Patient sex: F
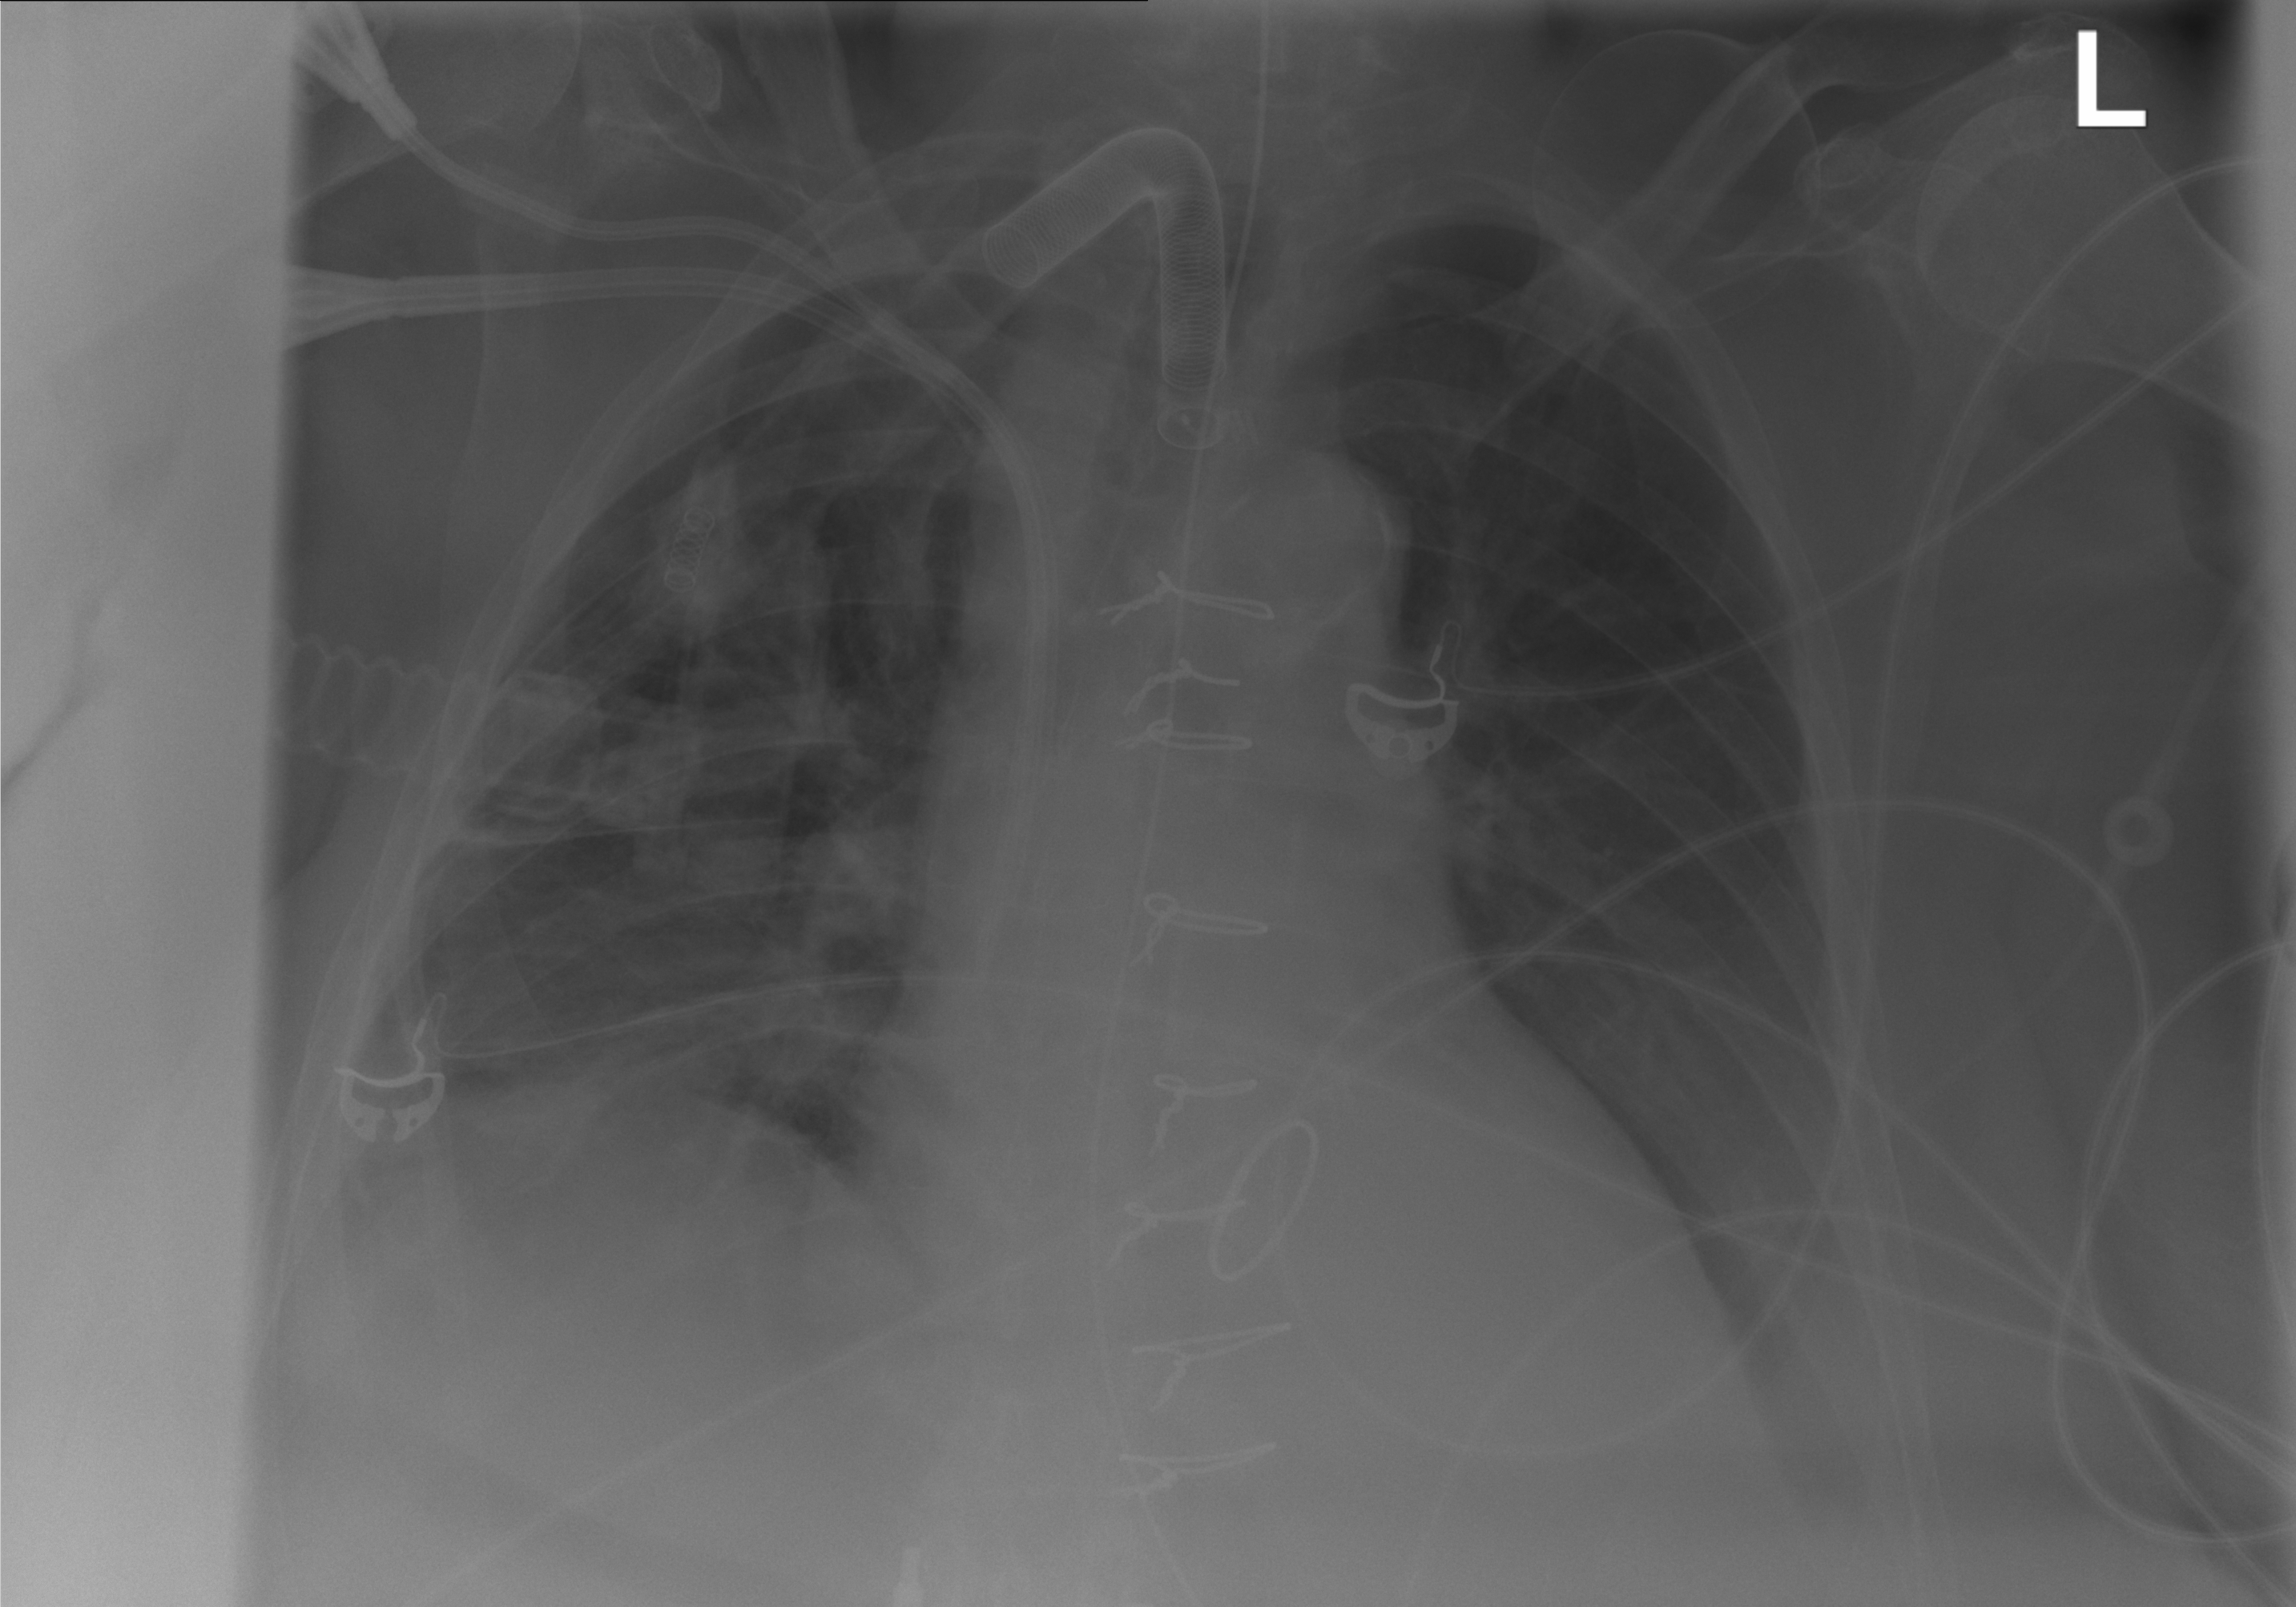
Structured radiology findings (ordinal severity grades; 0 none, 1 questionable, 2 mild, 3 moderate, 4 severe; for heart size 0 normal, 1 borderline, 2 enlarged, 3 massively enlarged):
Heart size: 2
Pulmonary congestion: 0
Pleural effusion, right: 3
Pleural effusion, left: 1
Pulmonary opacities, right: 2
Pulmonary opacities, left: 0
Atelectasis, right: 3
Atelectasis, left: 2